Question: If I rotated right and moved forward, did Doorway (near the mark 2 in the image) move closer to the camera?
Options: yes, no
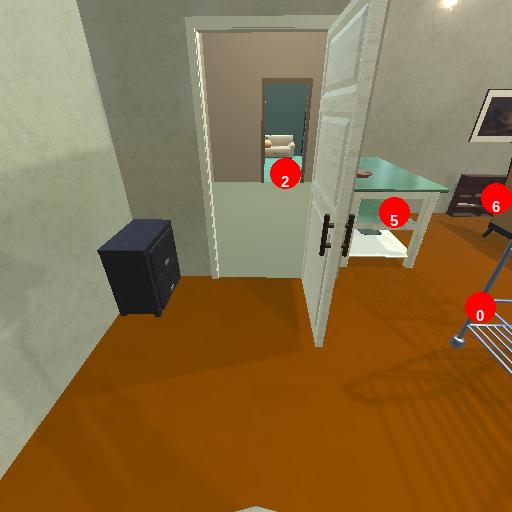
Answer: yes